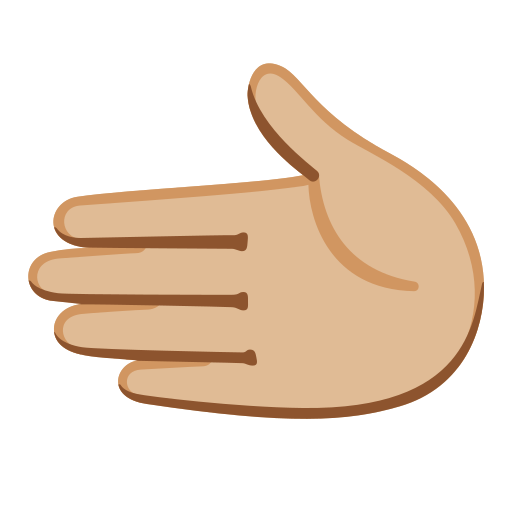
Emoji: 🫲🏼